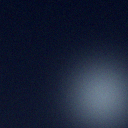
Screen state: off